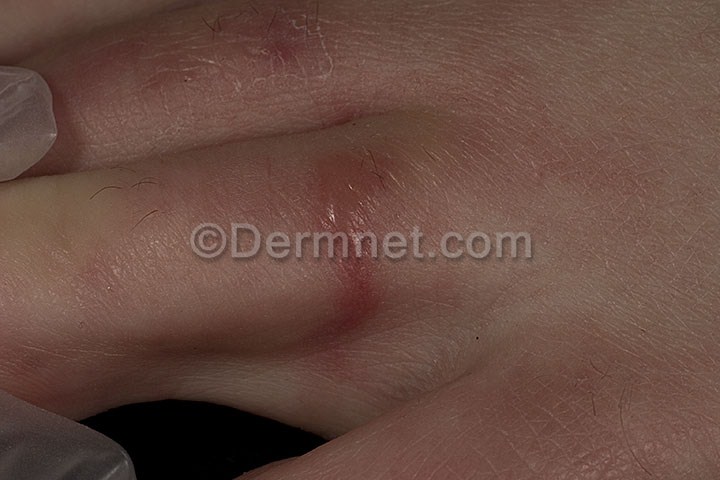
Disease: Scabies Lyme Disease and other Infestations and Bites